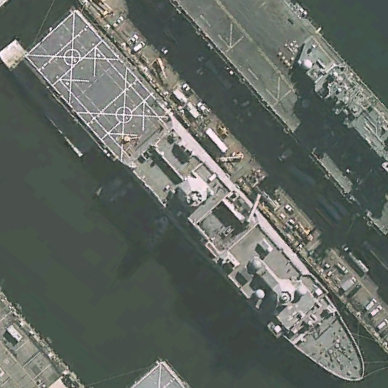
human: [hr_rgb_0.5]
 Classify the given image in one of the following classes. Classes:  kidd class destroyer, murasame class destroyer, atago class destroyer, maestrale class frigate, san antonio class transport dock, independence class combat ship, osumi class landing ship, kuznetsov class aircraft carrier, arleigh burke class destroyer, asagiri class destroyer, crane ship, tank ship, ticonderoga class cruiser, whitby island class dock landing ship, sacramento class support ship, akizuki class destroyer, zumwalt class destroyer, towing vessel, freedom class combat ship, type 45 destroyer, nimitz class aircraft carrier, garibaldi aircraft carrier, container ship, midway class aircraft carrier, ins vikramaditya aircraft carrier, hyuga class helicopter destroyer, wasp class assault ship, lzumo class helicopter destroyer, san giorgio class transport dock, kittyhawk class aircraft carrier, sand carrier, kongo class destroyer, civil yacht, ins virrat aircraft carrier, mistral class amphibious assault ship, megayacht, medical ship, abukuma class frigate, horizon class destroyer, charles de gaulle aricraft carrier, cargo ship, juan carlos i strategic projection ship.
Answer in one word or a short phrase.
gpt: San Antonio class transport dock